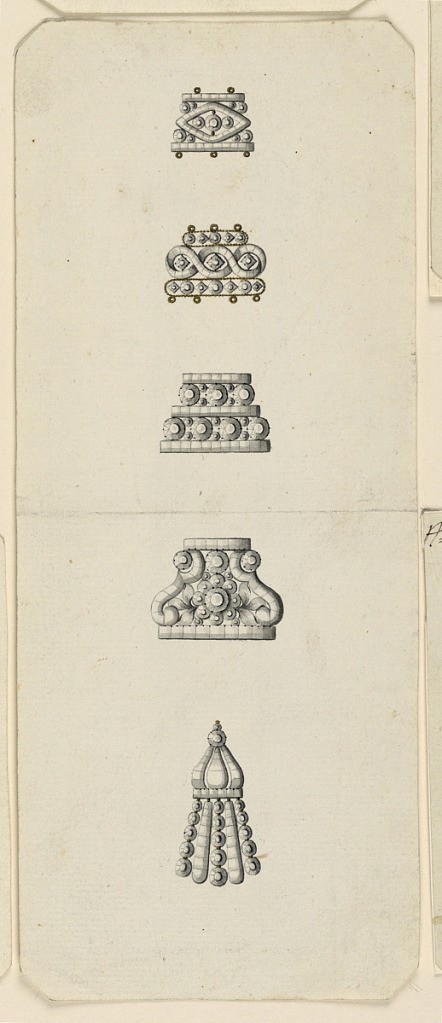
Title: Five Detail Designs for Pendants
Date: ca. 1790
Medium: Pen and black ink, brush and gray watercolor, gold on light green paper
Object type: Drawing
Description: Five jewelry designs for pendant details arranged vertically, one on top of the other. At top, a "roof" in shape of a base, with a pointed oval between two bands. The second, the same: a band with an interlaced ribbon between two bands with alternating disks and lozenges. Both have above and below small rings. Both with gold. The third, the same: two rows with disks alternating with three bands. The fourth, between a band above and below is a compartment framed outside by volutes inside a blossom with leaves. A large and small disk. The fifth at bottom, a roof with five strings. On top a gold point. Bevelled corners.